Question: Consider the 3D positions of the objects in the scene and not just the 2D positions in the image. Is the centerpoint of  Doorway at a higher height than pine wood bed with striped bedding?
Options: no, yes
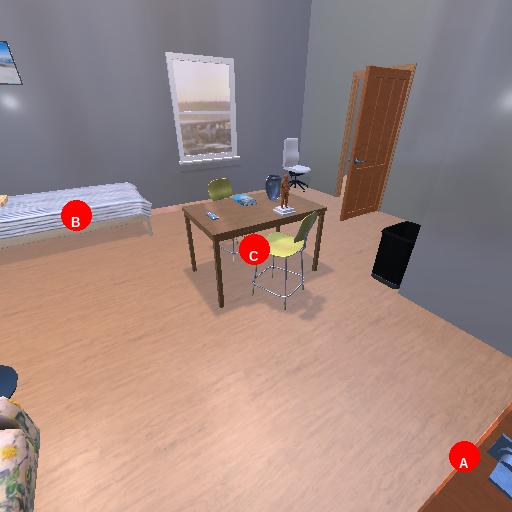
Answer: no